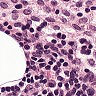
Metastatic tissue present: no